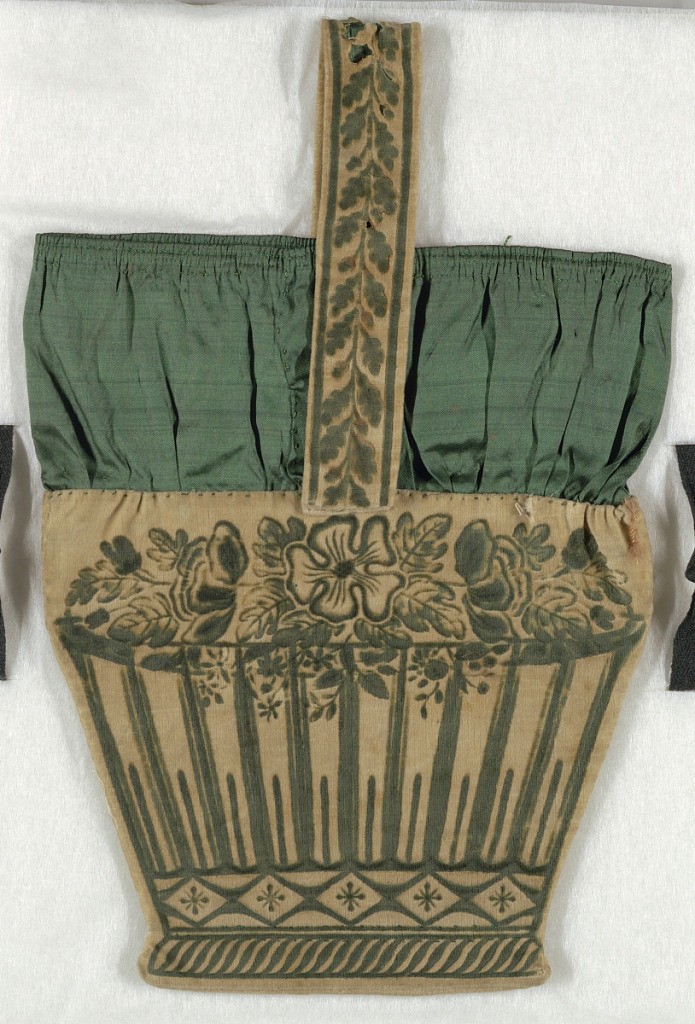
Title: Bag
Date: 1800–1830
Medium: cotton, silk Technique: printed on velveteen
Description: Bag of cream cotton velvet printed in imitation of a flower basket. Lined with green taffeta.